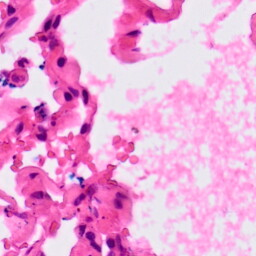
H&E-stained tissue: Lung